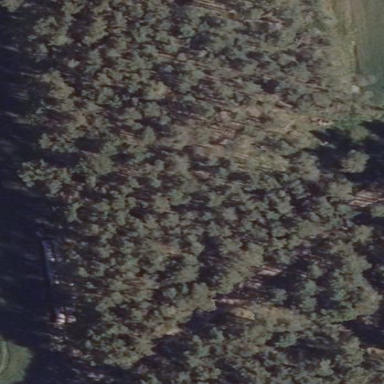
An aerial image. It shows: Forest area.